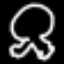
Label: frog